Field crop: tomato
Growth stage: 1
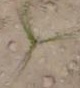
Species: cyperus